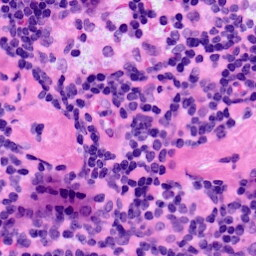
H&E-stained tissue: LymphNode